Question: I need to show a progress dialog, while clicking a tab,
My code id
'''
public class SIPTabWidget extends TabActivity{
Intent intent;
@Override
protected void onCreate(Bundle savedInstanceState) {
// TODO Auto-generated method stub
super.onCreate(savedInstanceState);
requestWindowFeature(Window.FEATURE_INDETERMINATE_PROGRESS);
setContentView(R.layout.main);
final Resources res = getResources(); // Resource object to get Drawables
final TabHost tabHost = getTabHost(); // The activity TabHost
TabHost.TabSpec spec; // Reusable TabSpec for each tab
// Create an Intent to launch an Activity for the tab (to be reused)
intent = new Intent().setClass(this, ListContacts.class);
// Initialize a TabSpec for each tab and add it to the TabHost
spec = tabHost
.newTabSpec("contacts")
.setIndicator("",
res.getDrawable(R.drawable.tab_contacts))
.setContent(intent);
tabHost.addTab(spec);
intent = new Intent().setClass(this, Dialer.class);
spec = tabHost
.newTabSpec("dialer")
.setIndicator("", res.getDrawable(R.drawable.tab_dial))
.setContent(intent);
tabHost.addTab(spec);
intent = new Intent().setClass(this, Favorites.class);
spec = tabHost
.newTabSpec("favorites")
.setIndicator("", res.getDrawable(R.drawable.tab_favorites))
.setContent(intent);
tabHost.addTab(spec);
intent = new Intent().setClass(this, org.sipdroid.sipua.ui.Settings.class);
spec = tabHost
.newTabSpec("settings")
.setIndicator("", res.getDrawable(R.drawable.tab_settings))
.setContent(intent);
tabHost.addTab(spec);
}
'''
when i click the settings tab, Setting activity is called, in its oncreate i gave
'''
final ProgressDialog dialog = ProgressDialog.show(getParent(), "Please wait..", "Doing stuff..", true);
dialog.setCancelable(false);
dialog.show();
'''

for me before showing the Settings layout its taking some time to load the layout, so before that i need to show the ProgressDialog, means the time and i need to dismiss the Dialog when the tab changes to Settings
'''
tabHost.setOnTabChangedListener(new OnTabChangeListener() {
@Override
public void onTabChanged(String tabId) {
System.out.println(" Tab ID: "+tabId);
if(tabId.equals("dial")){
dialog .dismiss();
}
}
});
'''
Settings.class
'''
public class Settings extends PreferenceActivity implements OnSharedPreferenceChangeListener, OnClickListener {
@Override
public void onCreate(Bundle savedInstanceState) {
super.onCreate(savedInstanceState);
System.out.println("Settings oncreate");
final ProgressDialog dialog = ProgressDialog.show(getParent(), "Please wait..", "Doing stuff..", true);
handler = new Handler() {
@Override
public void handleMessage(Message msg) {
dialog.dismiss();
}
};
Thread t = new Thread() {
public void run() {
//send message
handler.sendEmptyMessage(0);
}
};
if (Receiver.mContext == null) Receiver.mContext = this;
addPreferencesFromResource(R.xml.preferences);
setDefaultValues();
Codecs.check();
t.start
}
'''
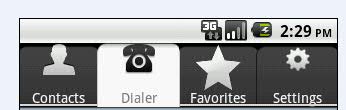
Answer: Well each tab is an activity... I suppose that 'what is taking time' is in the settings activity...
Put this in the setting activity:
'''
public void onCreate(Bundle savedInstanceState) {
super.onCreate(savedInstanceState);
final ProgressDialog dialog = ProgressDialog.show(getParent(), "Please wait..", "Doing stuff..", true);
dialog.setCancelable(false);
dialog.show();
Runnable myRun = new Runnable(){
public void run(){
Looper.myLooper().prepare();
//DO EVERYTHING YOU WANT!
//Finally
runOnUiThread(new Runnable() {
@Override
public void run() {
dialog.dismis();
}
});
}
};
Thread T = new Thread(myRun);
T.start();
'''
: In you 'run()' in this block
'''
//DO EVERYTHING YOU WANT!
'''
If anything needs to change the UI, you must do it using
'''
runOnUiThread(new Runnable() {
@Override
public void run() {
//DO IT
}
});
'''